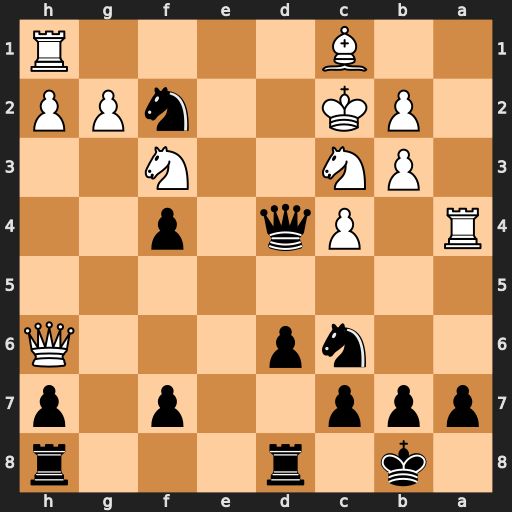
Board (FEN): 1k1r3r/ppp2p1p/2np3Q/8/R1Pq1p2/1PN2N2/1PK2nPP/2B4R
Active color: b
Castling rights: -
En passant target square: -
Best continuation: Qd3#